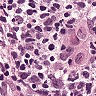
Metastatic tissue present: yes